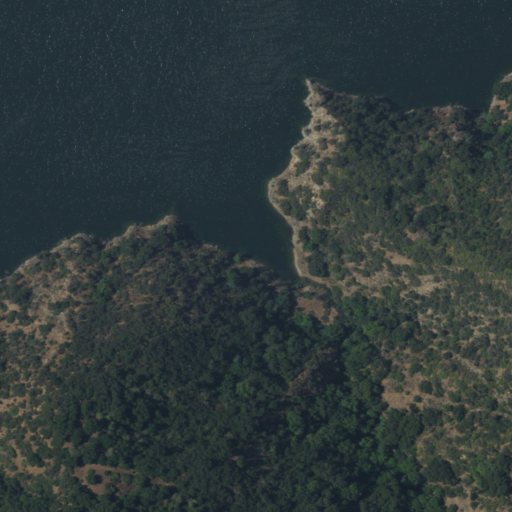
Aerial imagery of valley in California named Pine Canyon containing shrub, open water, mixed forest, evergreen forest, and grassland